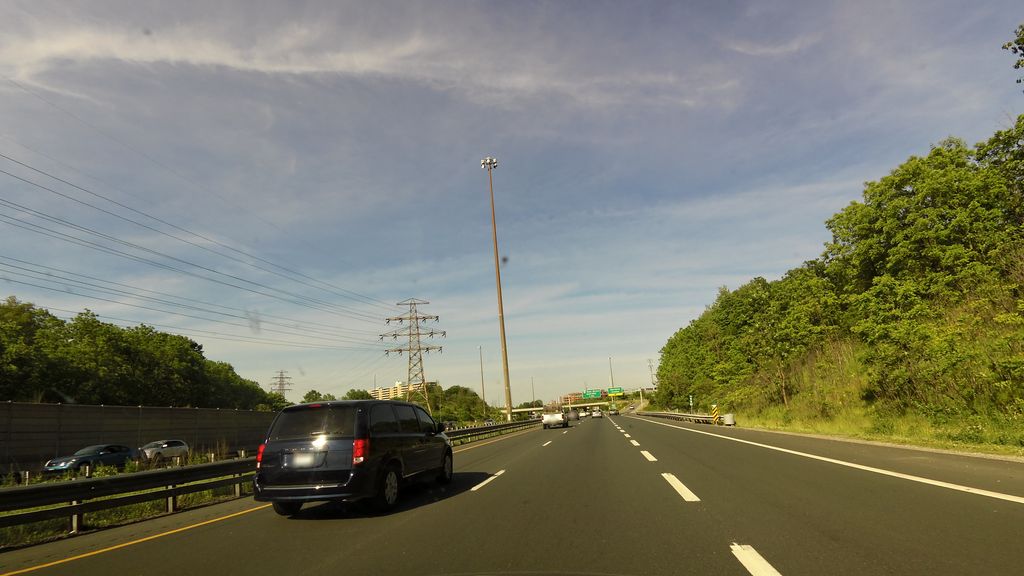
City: hamilton